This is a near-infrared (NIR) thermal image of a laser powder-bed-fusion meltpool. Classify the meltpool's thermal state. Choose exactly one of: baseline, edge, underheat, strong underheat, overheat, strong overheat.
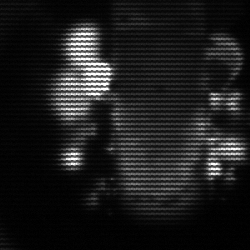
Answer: strong underheat